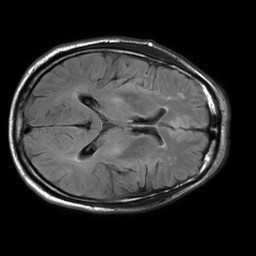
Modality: FLAIR
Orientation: axial
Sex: male
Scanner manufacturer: philips
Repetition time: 11 s
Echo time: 0.125 s